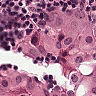
Metastatic tissue present: yes